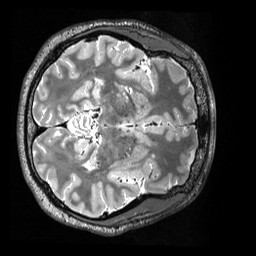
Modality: T2w
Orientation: axial
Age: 36
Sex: male
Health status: ill
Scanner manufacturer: siemens
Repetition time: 3.2 s